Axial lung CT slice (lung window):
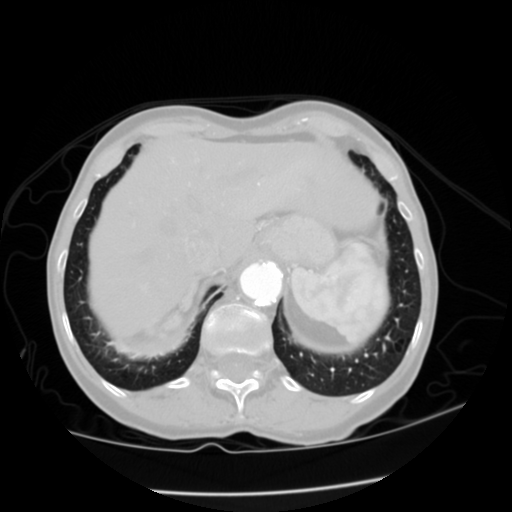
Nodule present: no